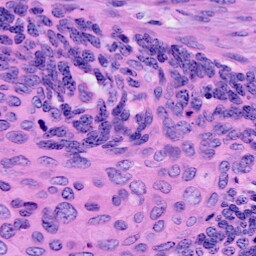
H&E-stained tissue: Cervix